Question: I have a problem with the legend in ggplot2.
after plotting my data legend disappears.
I plot three statistics: hist and two lines.
I tried to put "fill" also used "scale_fill_identity" and "scale_fill_manual" but it still is hidden.
'''
#set seed
seed=12345
#inputs
lambda = .2
n=40
sim = 1000
#simulation
sim1 <- NULL
for (i in 1:sim) sim1 = c(sim1, mean(rexp(n, lambda)))
library(ggplot2)
mydata <- as.data.frame(sim1)
ggplot(mydata, aes(x = mydata[,1])) +
geom_histogram(fill = "green", color = "blue", binwidth = .05) +
geom_vline(xintercept = mean(mydata$sim1), col = "red", size = 1.5) +
geom_vline(xintercept = 1/lambda, col = "black", size = 1.5) +
theme_light()+
labs(title="Exponential means distribution"
,subtitle = "Theoretical mean vs. Sample mean"
,x = "exp means"
,y = "frequency"
)
'''

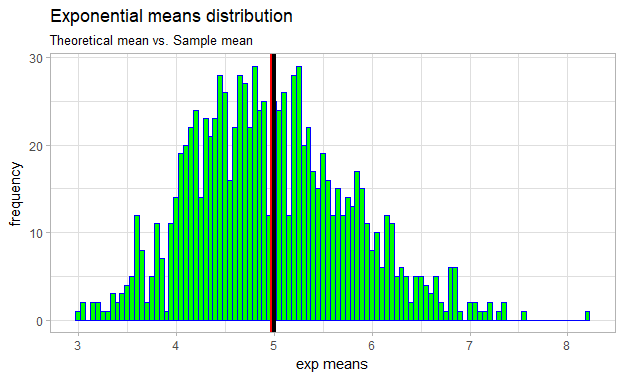
Answer: If you're hell-bent of putting the up a legend, here's something that should get you started
'''
seed <- 12345
lambda <- 0.2
n <- 40
sim <- 1000
sim1 <- replicate(sim, {
mean(rexp(n, lambda))
})
library(ggplot2)
mydata <- as.data.frame(sim1)
mystats <- data.frame(stat = c("mean", "lambda"),
value = c(mean(mydata$sim1), 1/lambda))
ggplot(mydata, aes(x = sim1)) +
theme_light() +
geom_histogram(fill = "green", color = "blue", binwidth = .05) +
geom_vline(data = mystats, aes(xintercept = value, color = stat))
'''